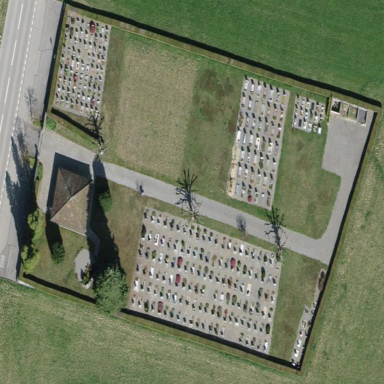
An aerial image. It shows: Cemetery.